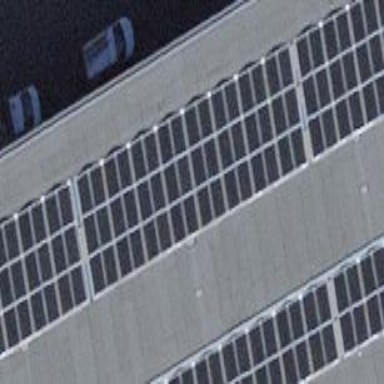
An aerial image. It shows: Solar photovoltaic panel generator.